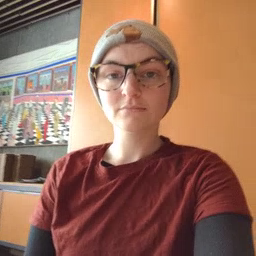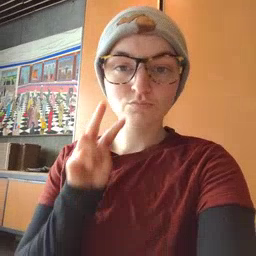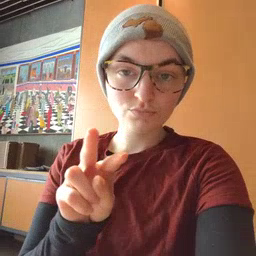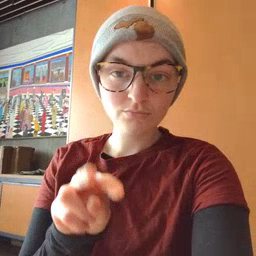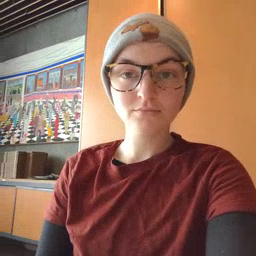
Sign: look